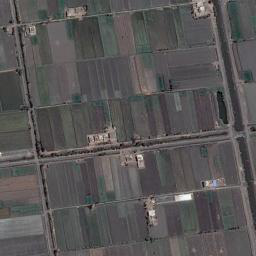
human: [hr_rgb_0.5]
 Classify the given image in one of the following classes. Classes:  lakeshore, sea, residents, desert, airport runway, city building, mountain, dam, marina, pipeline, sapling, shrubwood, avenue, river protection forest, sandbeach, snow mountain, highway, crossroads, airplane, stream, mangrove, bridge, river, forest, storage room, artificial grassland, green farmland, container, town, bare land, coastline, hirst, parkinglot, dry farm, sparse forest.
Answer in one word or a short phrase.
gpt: green farmland